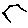
Label: hexagon